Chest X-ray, PA view. Patient: 67 years old, sex F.
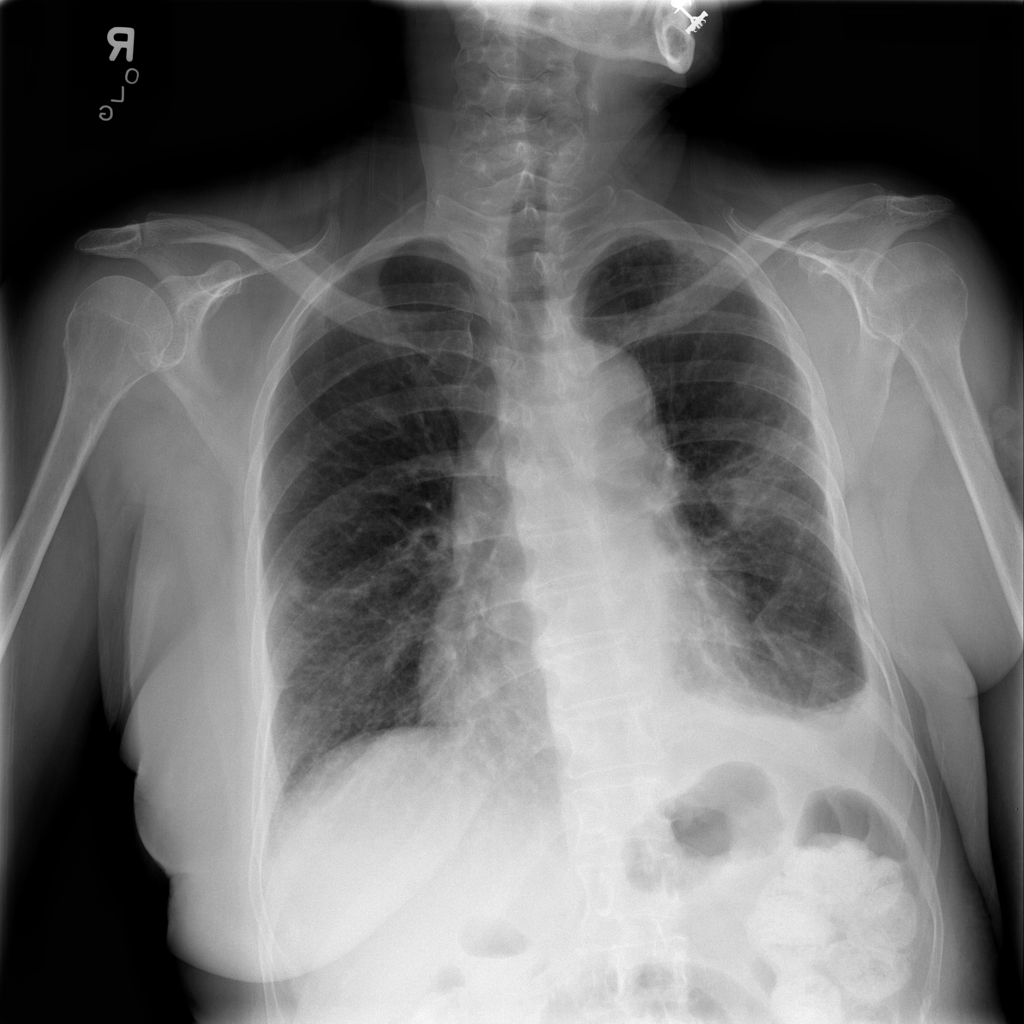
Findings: Effusion